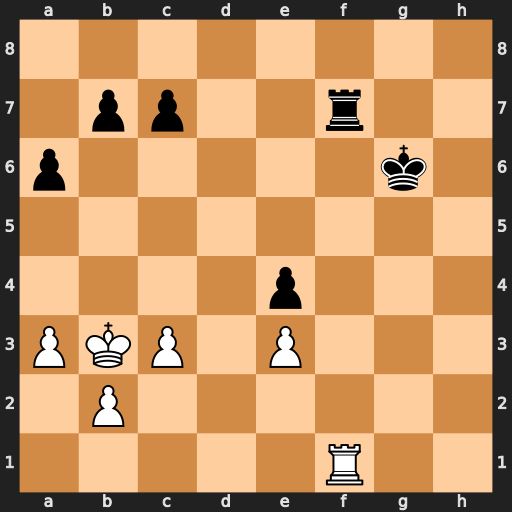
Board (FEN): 8/1pp2r2/p5k1/8/4p3/PKP1P3/1P6/5R2
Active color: w
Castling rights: -
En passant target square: -
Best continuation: Rxf7